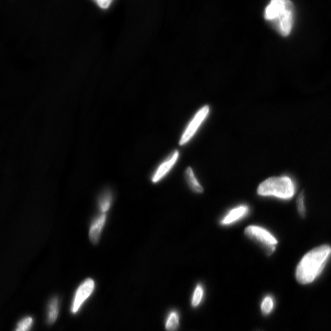
Tissue sample: ovarian
Magnification: 10.0x
Cell type: Smooth muscle cells
Senescence state: senescent